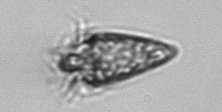
Label: Strombidium_tintinnodes